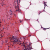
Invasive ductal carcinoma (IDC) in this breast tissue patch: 0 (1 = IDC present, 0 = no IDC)